Question: I have this program that creates threads on which i must create queue folders and
check them for files.
Now I noticed my program failed after processing a huge number of files without problems.
I produces a 'UnauthorizedAccessException' so I went looking for that folder and it appears
the folder has been locked out totally?!
Could this be my anti-virus blocking access or is it something I must fix on my thread?

'''
public class worker
{
public bool Stopping = false;
private System.Timers.Timer _timer;
private List<string> _files;
#region Feedback
public event FeedbackHandler Feedback;
public delegate void FeedbackHandler(object sender, string text);
#endregion
#region Properties
private string _name;
public string Name
{
get { return _name; }
}
private string _folder;
public string Folder
{
get { return _folder; }
set { _folder = value; }
}
private string _outfolder = Path.Combine(shared.Root, "out");
public string Outfolder
{
get { return _outfolder; }
set { _outfolder = value; }
}
private string _backupfolder = Path.Combine(shared.Root, "backup");
public string Backupfolder
{
get { return _backupfolder; }
set { _backupfolder = value; }
}
private string _filter = "*.*";
public string Filter
{
get { return _filter; }
set { _filter = value; }
}
private SearchOption _subfolders = SearchOption.TopDirectoryOnly;
public bool Subfolders
{
get { return (_subfolders == SearchOption.AllDirectories); }
set { if (value) { _subfolders = SearchOption.AllDirectories; } else { _subfolders = SearchOption.TopDirectoryOnly; } }
}
#endregion
#region Constructor
public worker(string Name)
{
_name = Name;
_folder = Path.Combine(shared.Root, "queues");
_folder = Path.Combine(_folder, Name);
}
#endregion
#region Destructor
~worker()
{
}
#endregion
#region Control
public void Start()
{
Stopping = false;
Directory.CreateDirectory(_folder);
_timer = new System.Timers.Timer(1);
_timer.Elapsed += new ElapsedEventHandler(_timer_Elapsed);
_timer.Start();
Feedback(this, "[" + _name + "] started!");
}
public void Stop()
{
Stopping = true;
Feedback(this, "[" + _name + "] stopped...");
}
void _timer_Elapsed(object sender, ElapsedEventArgs e)
{
if (Stopping)
{
_timer.Stop();
_files.Clear();
return;
}
_timer.Stop();
Process();
_timer.Start();
}
#endregion
void Process()
{
if (Directory.Exists(_folder))
{
_files = Directory.GetFiles(_folder, _filter, _subfolders).ToList();
foreach (string _file in _files.ToArray())
{
if (Stopping) { break; }
document _document = new document(_file);
_document.Copy(_backupfolder);
_document.Move(_outfolder);
}
_files = new List<string>();
}
}
}
public class document
{
private string _header;
#region Feedback
public event FeedbackHandler Feedback;
public delegate void FeedbackHandler(object sender, string text);
#endregion
#region Properties
private string _file;
public string File
{
get { return _file; }
}
private job _job;
public job Job
{
get { return _job; }
}
#endregion
#region Constructor
public document(string File)
{
_file = File;
_header = shared.FileOperations.ReadHeader(_file);
_job = new job(_file, _header);
_job.ReadHeader();
}
#endregion Constructor
public void Copy(string Folder)
{
string _backupfile;
_backupfile = Path.Combine(Folder,_job.Name);
_backupfile = Path.Combine(_backupfile,_job.Company);
_backupfile = Path.Combine(_backupfile, DateTime.Now.ToString("yyyy"));
_backupfile = Path.Combine(_backupfile, DateTime.Now.ToString("MMMM"));
Directory.CreateDirectory(_backupfile);
_backupfile = Path.Combine(_backupfile, Path.GetFileName(_file));
shared.FileOperations.CopyFile(_file, _backupfile, true);
}
public void Move(string Folder)
{
string _outfile;
_outfile = Path.Combine(Folder, Path.GetFileNameWithoutExtension(_file));
shared.FileOperations.MoveFile(_file, _outfile, true);
}
}
public struct shared
{
public static string Root
{
get
{
string _base = System.AppDomain.CurrentDomain.BaseDirectory.ToString();
return Directory.GetParent(_base).Parent.FullName.ToString();
}
}
public struct Patterns
{
public const string Header = @"\^?JOB\s(?<JOB>[a-zA-Z0-9]+[0-9]{3})[D]?(?<ACTION>[JFE]+)(?<COMPANY>[A-Z]{2,2})\s" +
@"(?<EMAIL>-emto=.*)?" +
@"-C(?<COPIES>[0-9]{2,2})\s" +
@"-Z""(?<PRINTER>[A-Z0-9]+)""\s" +
@"(?:\^?PAGE 01|(?<FAX>\^?FAX.*)\s\^?PAGE 01?)";
public const string Jump = @"\^PAGE\s[0-9]+";
public const string Pages = @"(\$?PAGE\s)";
public const string Fax = @"\^?FAX FROM_COMPANY\s""(?<FROM>.*)""\s" +
@"\^?FAX FROM_FAX_NUM\s""(?<FFAX>.*)""\s" +
@"\^?FAX FROM_NAME\s""(?<FNAME>.*)""\s" +
@"\^?FAX TO_FAX_NUM\s""(?<TFAX>.*)""\s" +
@"\^?FAX TO_COMPANY\s""(?<TO>.*)""\s" +
@"\^?FAX TO_NAME\s""(?<TNAME>.*)""\s" +
@"\^?FAX WHO\s""(?<WHO>.*)""\s" +
@"\^?FAX ID\s+(?<ID>.*)";
public const string Mail = @"-em([^\s=]+)=(""[^""]*""|[^\s]+)";
public const string Seperator = @"^";
}
public struct FileOperations
{
// Encoding
public static Encoding ReadEncoding = Encoding.GetEncoding(1252);
public static Encoding WriteEncoding = Encoding.UTF8;
// Timeouts
static int Timeout = 1;
static int FileTimeout = 10000; // 10 seconds/file permitted..
// Header
public static string ReadHeader(string SourceFile)
{
return ReadHeader(SourceFile, Patterns.Jump);
}
public static string ReadHeader(string SourceFile, string Beacon)
{
WaitFile(SourceFile);
string r = null;
string l = null;
try
{
StreamReader _reader = new StreamReader(SourceFile, ReadEncoding);
Match _match;
do
{
l = _reader.ReadLine();
r += l + " ";
_match = Regex.Match(l, Beacon);
} while (!_match.Success);
_reader.Close();
}
catch (Exception ex)
{
// todo
if (Debugger.IsAttached) { throw ex; }
}
return r;
}
// Read Contents
public static List<string> ReadFile(string SourceFile)
{
return ReadFile(SourceFile, Patterns.Seperator);
}
public static List<string> ReadFile(string SourceFile, string Seperator)
{
WaitFile(SourceFile);
List<string> lines = new List<string>();
try
{
StreamReader sr = new StreamReader(SourceFile, Encoding.GetEncoding(1250));
string tmp = null;
string line = null;
while (!sr.EndOfStream)
{
line = sr.ReadLine();
if (!string.IsNullOrEmpty(line) && line.Substring(0, 1) == Seperator)
{
if (!string.IsNullOrEmpty(tmp))
{
lines.Add(tmp);
}
tmp = line.Replace(Seperator, "^");
}
else
{
tmp += Environment.NewLine + line;
}
}
sr.Close();
if (!string.IsNullOrEmpty(tmp))
{
lines.Add(tmp);
}
}
catch (Exception ex)
{
// todo
if (Debugger.IsAttached) {throw ex;}
}
return lines;
}
// Write Contents
public static void WriteFile(string DestinationFile, List<string> Lines)
{
try
{
File.WriteAllLines(DestinationFile, Lines.ToArray(), WriteEncoding);
}
catch (Exception ex)
{
// todo
if (Debugger.IsAttached) { throw ex; }
}
}
public static void WriteFile(string DestinationFile, string Contents)
{
try
{
File.WriteAllText(DestinationFile, Contents);
}
catch (Exception ex)
{
// todo
if (Debugger.IsAttached) { throw ex; }
}
}
// Move File
public static void MoveFile(string SourceFile, string DestinationFile, bool Overwrite)
{
WaitFile(SourceFile);
try
{
string _count = null;
string _destination = Path.GetDirectoryName(DestinationFile);
string _file = Path.GetFileNameWithoutExtension(DestinationFile);
string _extension = Path.GetExtension(DestinationFile);
string[] _files = Directory.GetFiles(_destination, _file + "*");
if (_files.Length > 0)
{
if (Overwrite)
{
for (int x = 0; x <= _files.Length - 1; x++)
{
File.Delete(_files[x]);
}
}
else
{
_count = "_" + (_files.Length - 1).ToString("D4");
}
}
DestinationFile = Path.Combine(_destination, _file + _count + _extension);
File.Move(SourceFile, DestinationFile);
}
catch (Exception ex)
{
if (Debugger.IsAttached) { throw ex; }
}
}
public static void CopyFile(string SourceFile, string DestinationFile, bool Overwrite)
{
WaitFile(SourceFile);
try
{
string _count = null;
string _destination = Path.GetDirectoryName(DestinationFile);
string _file = Path.GetFileNameWithoutExtension(DestinationFile);
string _extension = Path.GetExtension(DestinationFile);
string[] _files = Directory.GetFiles(_destination, _file + "*");
if (_files.Length > 0)
{
if (Overwrite)
{
for (int x = 0; x <= _files.Length - 1; x++)
{
File.Delete(_files[x]);
}
}
else
{
_count = "_" + (_files.Length - 1).ToString("D4");
}
}
DestinationFile = Path.Combine(_destination, _file + _count + _extension);
File.Copy(SourceFile, DestinationFile);
}
catch (Exception ex)
{
if (Debugger.IsAttached) { throw ex; }
}
}
// Delete File
public static void DeleteFile(string SourceFile)
{
WaitFile(SourceFile);
try
{
File.Delete(SourceFile);
}
catch (Exception ex)
{
// todo
if (Debugger.IsAttached) { throw ex; }
}
}
// Check File
static void WaitFile(string SourceFile)
{
Timeout = 1;
while (!File.Exists(SourceFile))
{
System.Threading.Thread.Sleep(Timeout);
Timeout++;
if (Timeout == FileTimeout)
{
// todo
if (Debugger.IsAttached) { throw new Exception("Timout exceeded!"); }
}
}
Timeout = 1;
while (!IsFileReady(SourceFile))
{
System.Threading.Thread.Sleep(Timeout);
Timeout++;
if (Timeout == FileTimeout)
{
// todo
if (Debugger.IsAttached) { throw new Exception("Timout exceeded!"); }
}
}
}
static bool IsFileReady(String SourceFile)
{
try
{
using (FileStream inputStream = File.Open(SourceFile, FileMode.Open, FileAccess.Read, FileShare.None))
{
if (inputStream.Length > 0)
{
return true;
}
else
{
return false;
}
}
}
catch (Exception)
{
return false;
}
}
}
public struct Functions
{
public static string CleanXML(string Text)
{
Text = Text.Replace(@"&", @"&amp;");
Text = Text.Replace(@"<", @"&lt;");
Text = Text.Replace(@">", @"&gt;");
Text = Text.Replace(@"""", @"&quot;");
Text = Text.Replace(@"'", @"&apos;");
return Text;
}
}
}
void Work(string Name)
{
_worker = _workers.FirstOrDefault(w => w.Name == Name);
if (_worker == null)
{
_worker = new worker(Name);
_worker.Feedback+=new worker.FeedbackHandler(Feedback);
_worker.Folder = Path.Combine(_queuefolder, Name);
_worker.Outfolder = _outfolder;
_worker.Backupfolder = _backupfolder;
_workers.Add(_worker);
Thread _thread = new Thread(_worker.Start);
_thread.Start();
_thread.Join();
}
}
'''
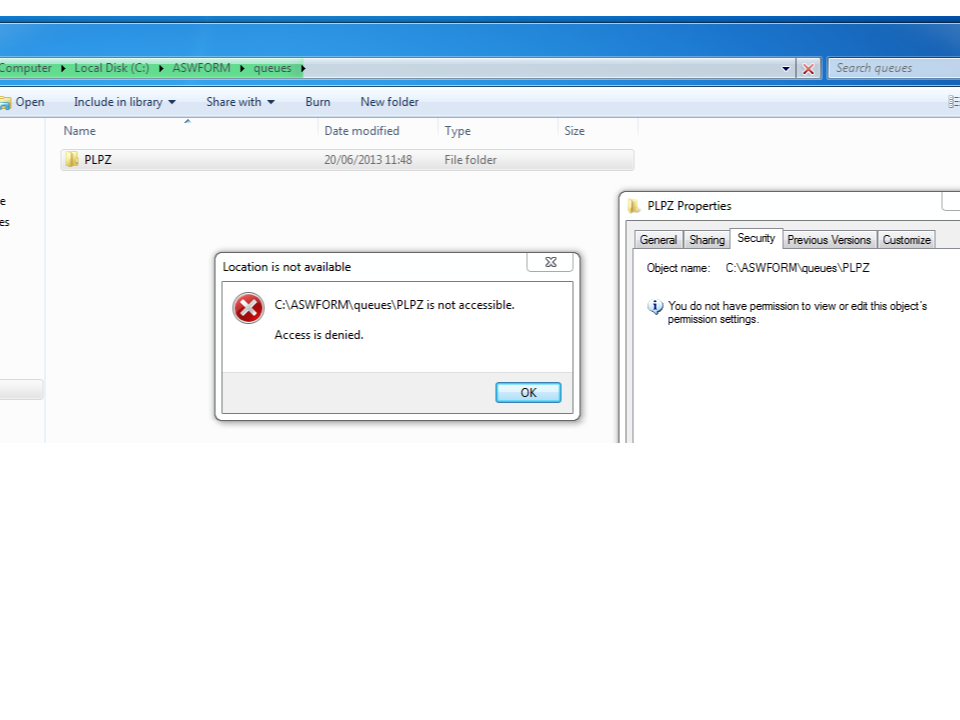
Answer: To clarify what i meant:
'''
//worker class
private volatile bool _stopping;
private Thread _thread;
public void Start()
{
_stopping = false;
Directory.CreateDirectory(_folder);
_thread = new Thread(Process);
_thread.Start();
Feedback(this, "[" + _name + "] started!");
}
public void Stop()
{
_stopping = true;
_thread.Join();
Feedback(this, "[" + _name + "] stopped...");
}
private void Process()
{
while(!_stopping)
{
......
Thread.Sleep(100);
}
}
'''
Because the way you are using timers... It's wrong. And while its interesting to know, why windows locks the folder, you should start from doing some refactoring. It might actually solve your problem along the way.